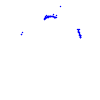
Particle: proton